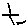
Label: line